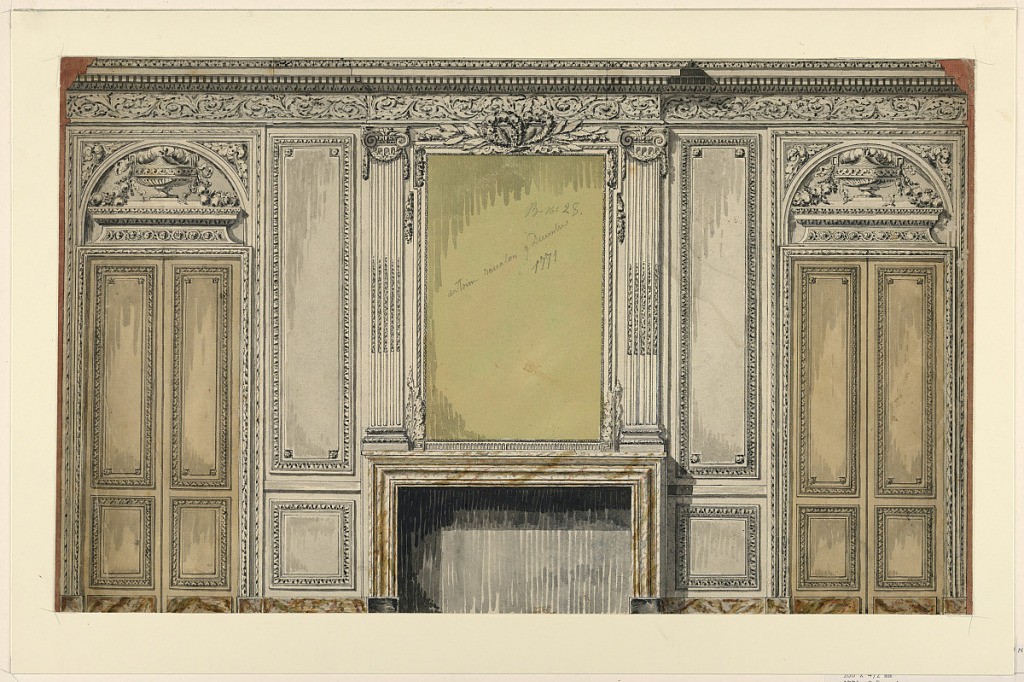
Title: Design for the elevation of a chimney wall of a salon
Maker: Jacques-Denis Antoine, French, 1733 – 1801
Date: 1771
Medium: Pen and ink, brush and watercolor on white laid paper
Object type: Drawing
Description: Two doors flank a fireplace, surmounted by a mirror between pilasters. The overdoors are arched with censors and flower garlands.